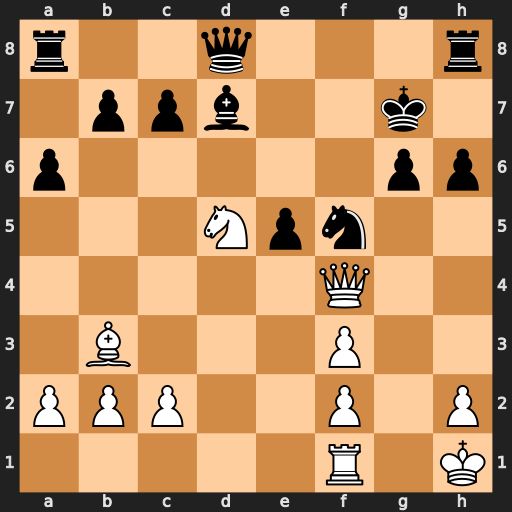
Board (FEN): r2q3r/1ppb2k1/p5pp/3Npn2/5Q2/1B3P2/PPP2P1P/5R1K
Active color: w
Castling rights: -
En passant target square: -
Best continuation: Qxe5+ Kh7 Nf6+ Qxf6 Qxf6